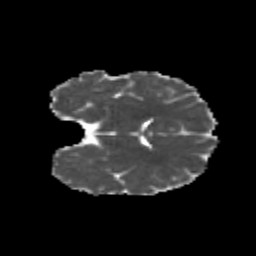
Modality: MD
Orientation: coronal
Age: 11
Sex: male
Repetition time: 9.4 s
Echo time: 0.089 s